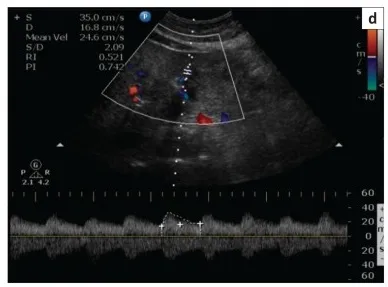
Doppler waveform (d) from the bridging vessel shows arterial flow.
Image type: radiology (ultrasound)